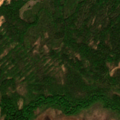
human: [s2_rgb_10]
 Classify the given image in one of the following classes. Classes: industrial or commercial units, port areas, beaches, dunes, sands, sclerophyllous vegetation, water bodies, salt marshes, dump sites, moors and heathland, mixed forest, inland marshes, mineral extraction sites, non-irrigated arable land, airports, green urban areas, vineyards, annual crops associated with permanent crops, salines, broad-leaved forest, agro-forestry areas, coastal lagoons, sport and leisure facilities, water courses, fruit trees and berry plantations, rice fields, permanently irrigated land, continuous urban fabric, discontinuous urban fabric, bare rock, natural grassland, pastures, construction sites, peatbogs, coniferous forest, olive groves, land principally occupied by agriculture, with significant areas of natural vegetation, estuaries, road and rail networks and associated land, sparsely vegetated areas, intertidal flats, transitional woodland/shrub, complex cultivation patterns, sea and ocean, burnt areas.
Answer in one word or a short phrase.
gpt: mixed forest, transitional woodland/shrub